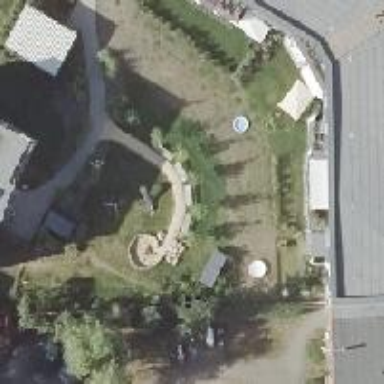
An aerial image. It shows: Playground area for leisure land.